This is a demodulated (Hilbert-envelope) spectrum computed from a bearing vibration snapshot; the dashed markers indicate where each bearing fault type would appear (BPFO, BPFI, BSF, FTF). What is the most likely bearing condition (normal, inner_race, outer_race, ball)?
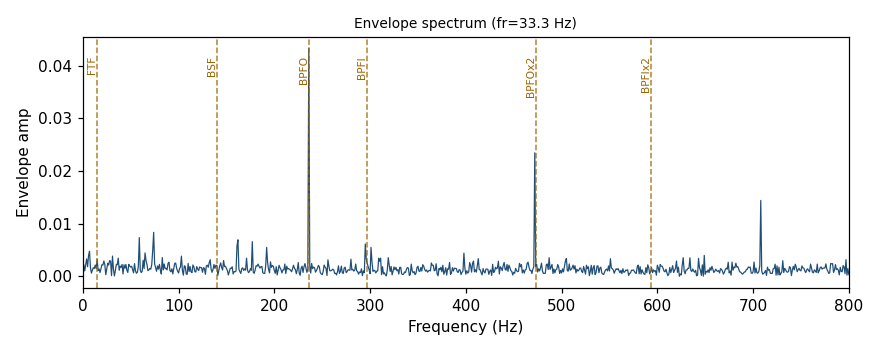
Answer: outer_race